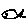
Label: fish